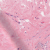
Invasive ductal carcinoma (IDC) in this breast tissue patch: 0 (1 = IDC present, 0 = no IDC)